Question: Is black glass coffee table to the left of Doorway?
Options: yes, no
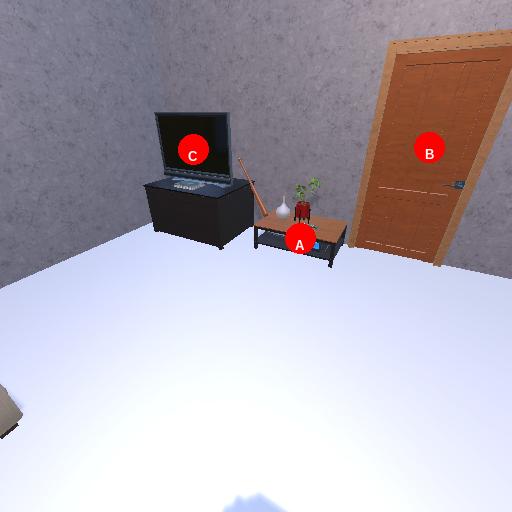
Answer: yes